Field crop: tomato
Growth stage: 2
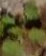
Species: solanum